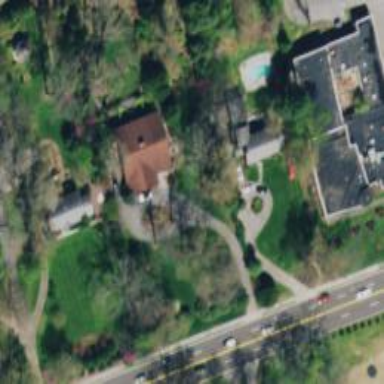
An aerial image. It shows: Driveway.